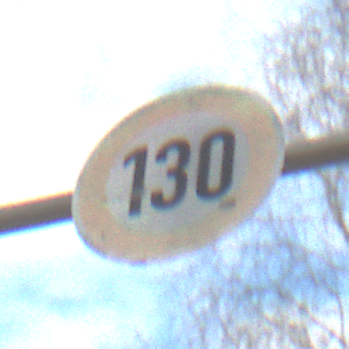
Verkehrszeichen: Geschwindigkeit130
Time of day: MorningAfternoon
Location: Outdoor (Nature)
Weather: PartlyCloudy
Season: Autumn
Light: Natural